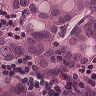
Metastatic tissue present: yes